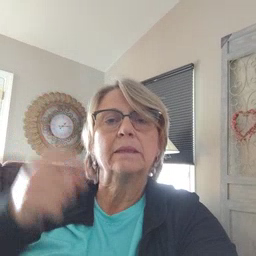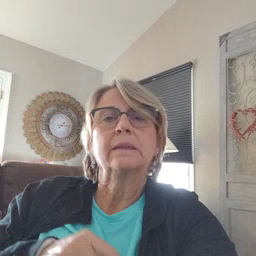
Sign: penny